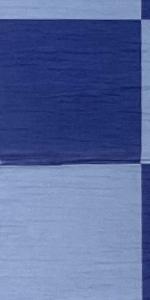
Label: Empty